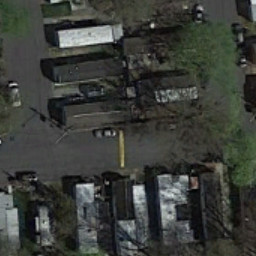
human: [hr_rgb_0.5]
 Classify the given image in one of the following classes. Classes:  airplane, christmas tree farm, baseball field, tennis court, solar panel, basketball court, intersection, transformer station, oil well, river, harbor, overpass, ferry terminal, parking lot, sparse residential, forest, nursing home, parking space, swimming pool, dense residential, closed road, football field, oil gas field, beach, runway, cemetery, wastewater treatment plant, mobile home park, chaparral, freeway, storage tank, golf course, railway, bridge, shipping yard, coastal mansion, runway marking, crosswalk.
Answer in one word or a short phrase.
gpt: mobile home park